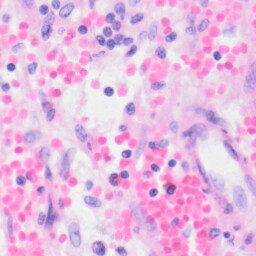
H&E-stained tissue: Kidney